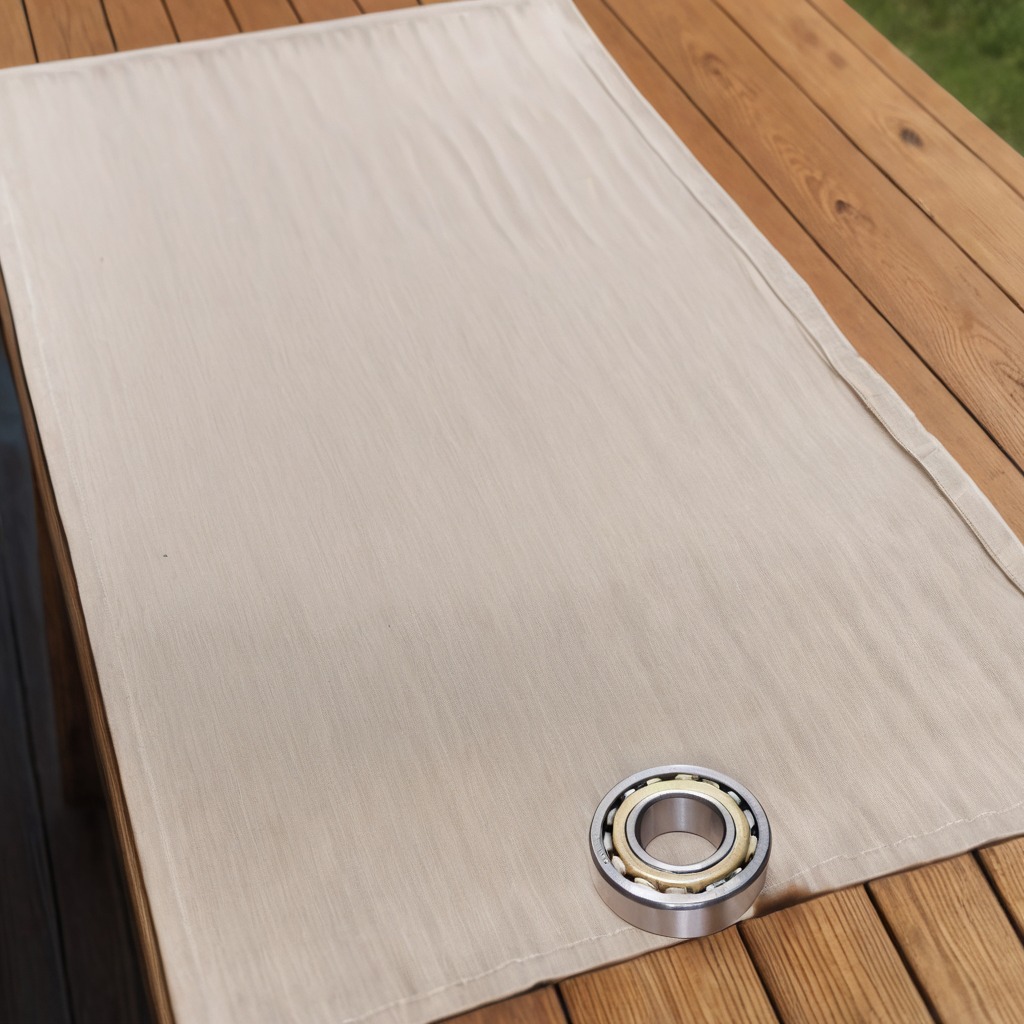
A metal ball bearing lies on the wooden table in an outdoor workshop during daytime bright natural light soft shadows worn but beneath the cloth.